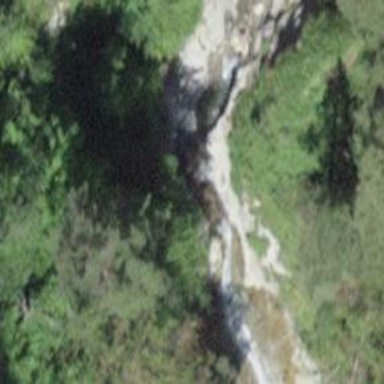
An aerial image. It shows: Beautiful waterfall.